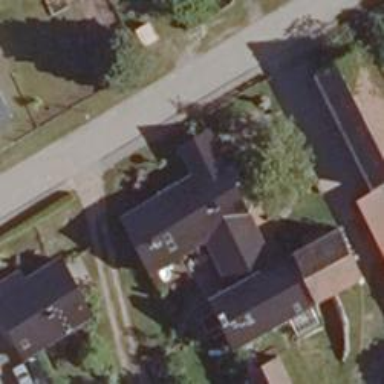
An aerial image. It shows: Simple and straightforward house.